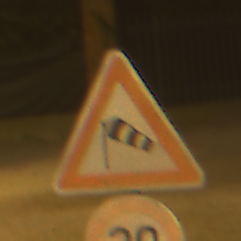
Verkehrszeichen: SeitenwindVonLinks
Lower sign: Geschwindigkeit30
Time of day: Night
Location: Outdoor (Urban)
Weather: Clear
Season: NotSpecified
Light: Artificial